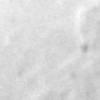
Label: no_change